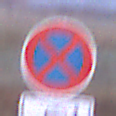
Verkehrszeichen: AbsolutesHalteverbot
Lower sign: MehrspurigeFahrzeugeFrei11
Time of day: SunriseSunset
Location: Outdoor (Nature)
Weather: Clear
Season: NotSpecified
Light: Natural